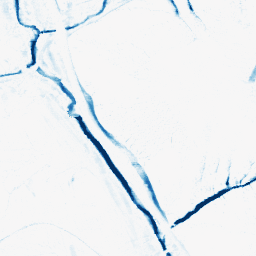
Category: morphological
Decomposition family: morphological_ellipse
Decomposition parameters: operation: closing
width: 5
height: 10
Upsampling method: lanczos
Upsampling parameters: scale: 4
Upsampling scale: 4